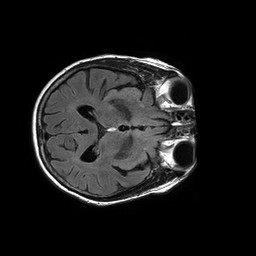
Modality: FLAIR
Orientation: axial
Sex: female
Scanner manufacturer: philips
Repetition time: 11 s
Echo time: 0.125 s